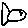
Label: fish